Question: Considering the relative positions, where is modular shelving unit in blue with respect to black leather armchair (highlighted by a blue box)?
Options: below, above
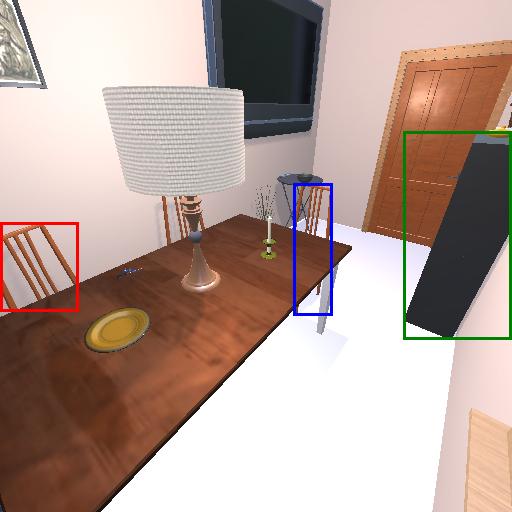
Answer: below